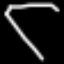
Label: diamond